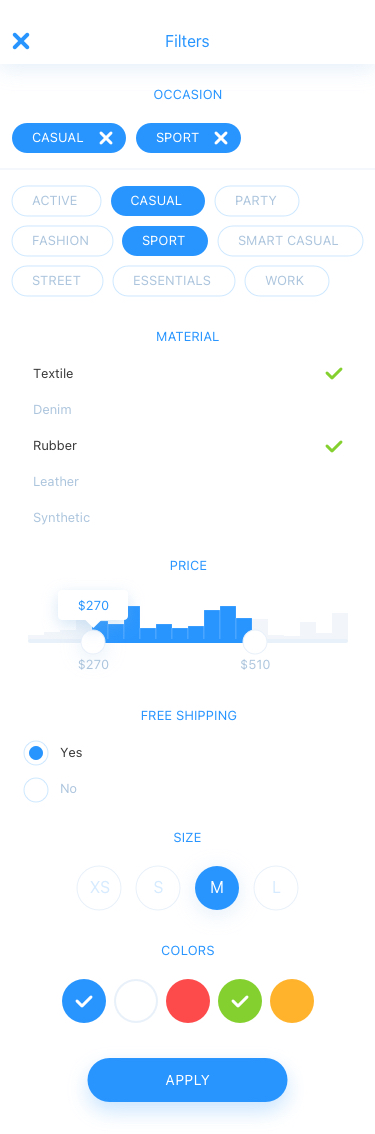
Text in this UI design:
M
L
S
XS
Active
Fashion
Casual
Sport
Party
Smart Casual
Street
Essentials
Work
Casual
Sport
Textile
Yes
Rubber
Denim
No
Leather
Synthetic
Material
Price
Free Shipping
Size
Colors
$270
$270
$510
Occasion